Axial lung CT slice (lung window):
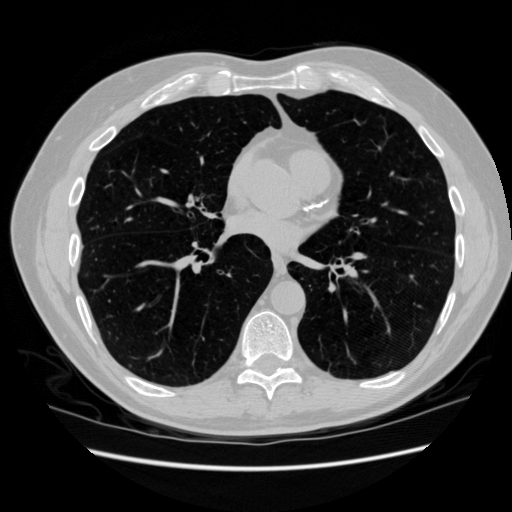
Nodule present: no